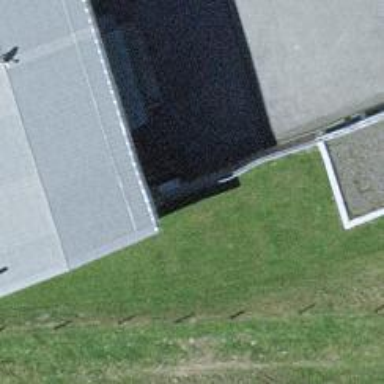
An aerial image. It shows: Retaining wall.